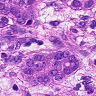
Metastatic tissue present: yes